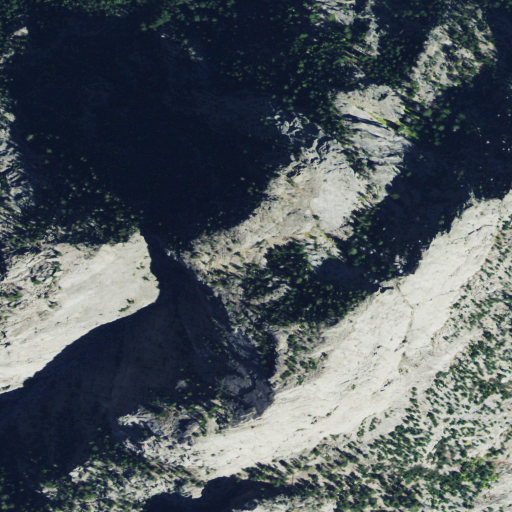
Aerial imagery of cape in Montana named Cathedral Point containing evergreen forest, shrub, and grassland